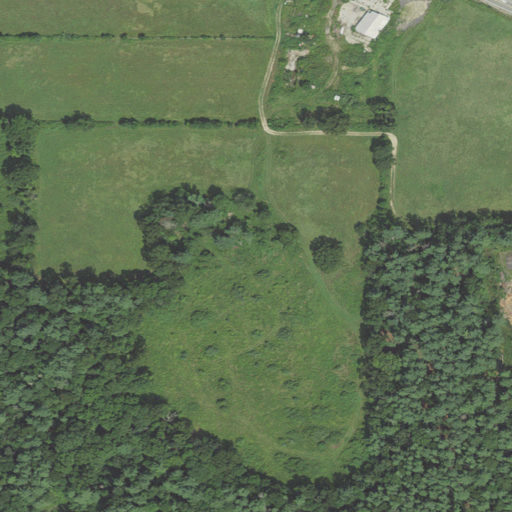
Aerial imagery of mountain in Massachusetts named Miller Hill containing pasture, mixed forest, evergreen forest, deciduous forest, open development, medium intensity development, woody wetlands, and low intensity development